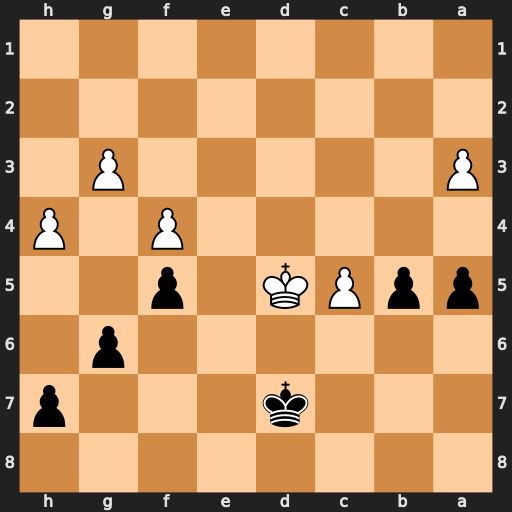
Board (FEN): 8/3k3p/6p1/ppPK1p2/5P1P/P5P1/8/8
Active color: b
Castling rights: -
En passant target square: -
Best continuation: Kc7 c6 b4 axb4 axb4 Kc4 Kxc6 Kxb4 Kd5